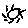
Label: sun